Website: crate-barrel
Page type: delivery-shipping
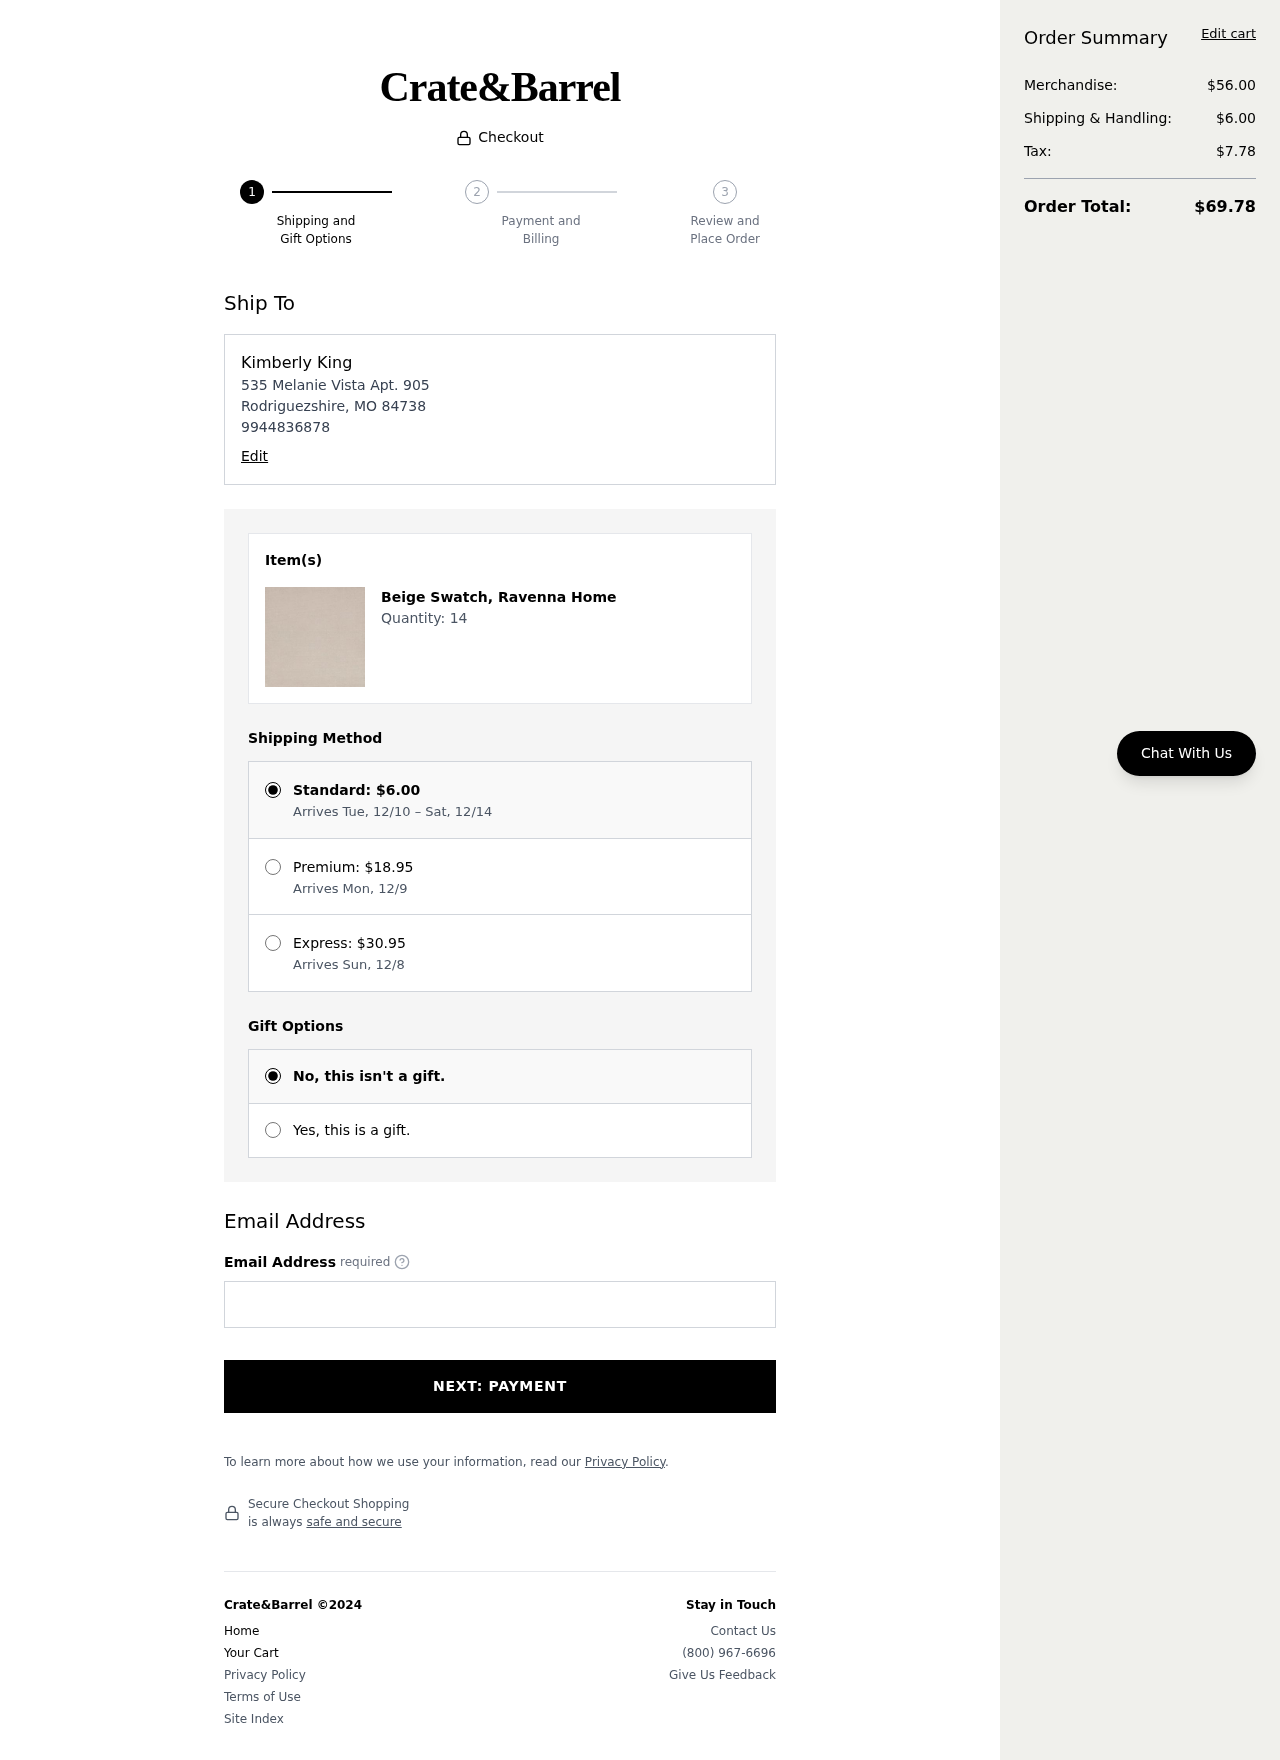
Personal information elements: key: PII_EMAIL
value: kking@yahoo.com
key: PII_FULLNAME
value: Kimberly King
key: PII_PHONE
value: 9944836878
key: PII_STREET
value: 535 Melanie Vista Apt. 905
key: PII_CITY_STATE_ZIP
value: Rodriguezshire, MO 84738
Product elements: key: PRODUCT1_NAME
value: Beige Swatch, Ravenna Home
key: PRODUCT1_QUANTITY
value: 14
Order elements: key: ORDER_SHIPPING_COST
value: $6.00
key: ORDER_SHIPPING_DATE
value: Arrives Tue, 12/10 – Sat, 12/14
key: ORDER_PREMIUM_SHIPPING
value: $18.95
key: ORDER_PREMIUM_DATE
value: Arrives Mon, 12/9
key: ORDER_EXPRESS_SHIPPING
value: $30.95
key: ORDER_EXPRESS_DATE
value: Arrives Sun, 12/8
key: ORDER_SUBTOTAL
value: $56.00
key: ORDER_TAX
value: $7.78
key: ORDER_TOTAL
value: $69.78